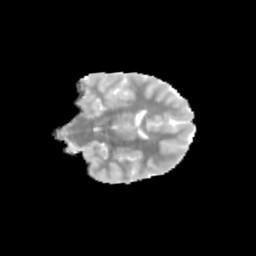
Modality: MD
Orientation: coronal
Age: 11
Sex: female
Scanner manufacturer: siemens
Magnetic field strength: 3 T
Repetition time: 3.8 s
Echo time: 0.07 s